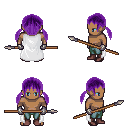
a pixel art fantasy rpg character, male body template, human, dark skin, white cape, teal pants, purple twin-tailed hairstyle, metal gloves, maroon shoes, spear, four views (front, back, left, right), 2x2 character sprite sheet, small pixel art, hard edges, no anti-aliasing